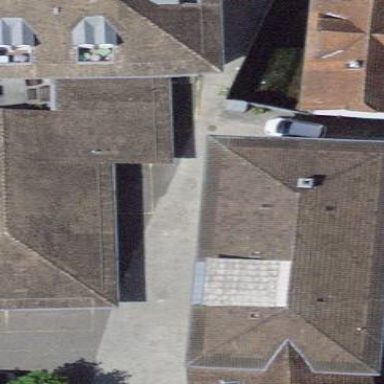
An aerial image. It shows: Building with hipped roof.